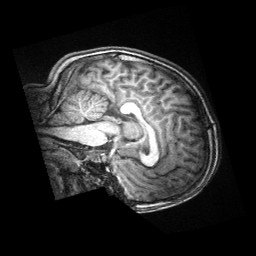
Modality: T1w
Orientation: sagittal
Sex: male